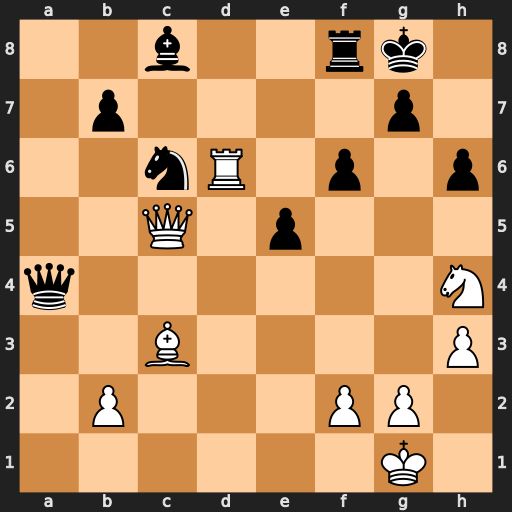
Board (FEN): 2b2rk1/1p4p1/2nR1p1p/2Q1p3/q6N/2B4P/1P3PP1/6K1
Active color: w
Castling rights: -
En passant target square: -
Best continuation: Ng6 Qa1+ Kh2